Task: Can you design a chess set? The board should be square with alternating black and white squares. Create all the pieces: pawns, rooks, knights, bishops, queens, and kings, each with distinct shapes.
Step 2315:
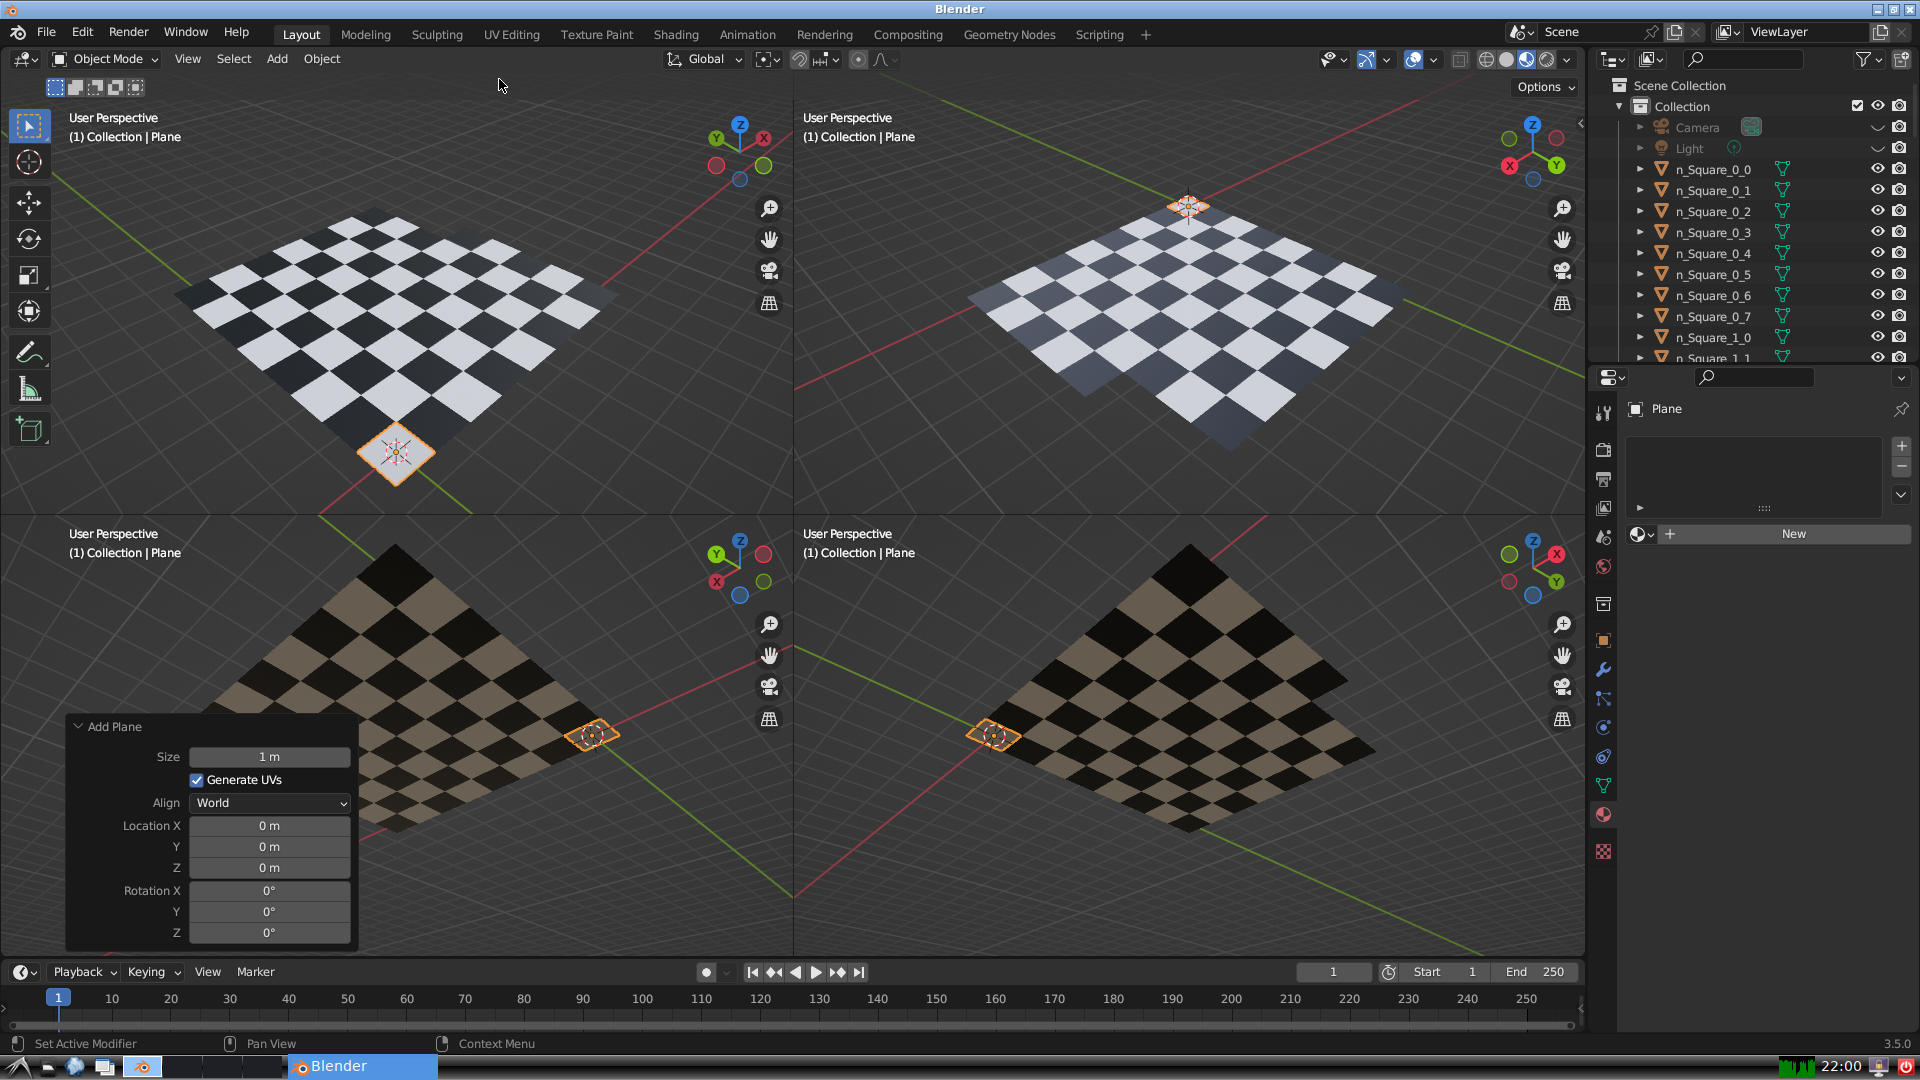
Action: {"mouse_move": [270, 758]}